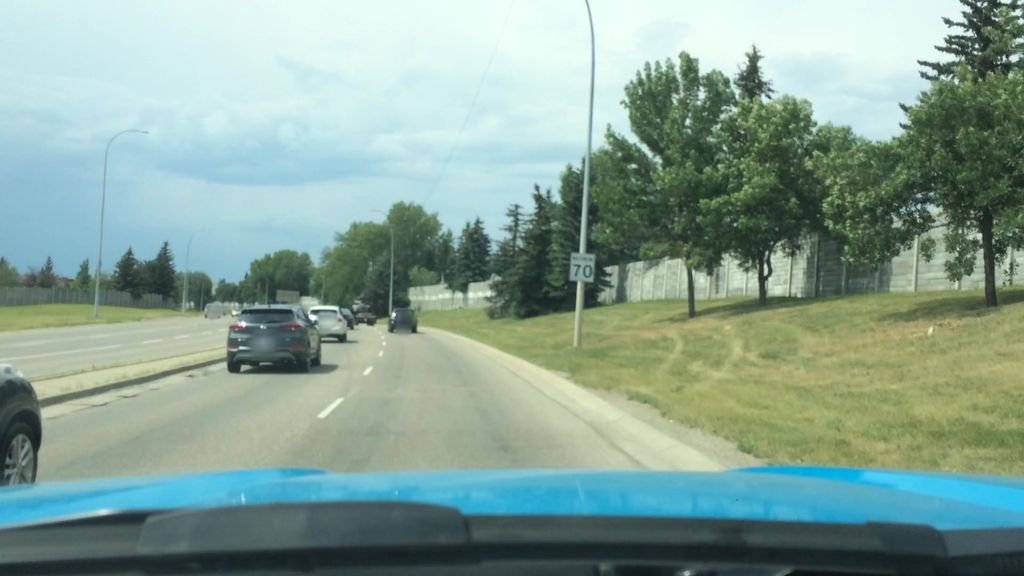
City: calgary